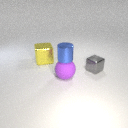
large purple rubber sphere below small blue metal cylinder